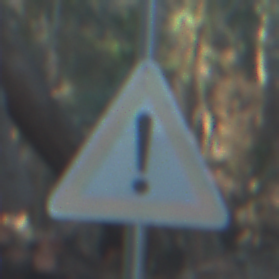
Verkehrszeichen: Gefahrenstelle
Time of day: MorningAfternoon
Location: Outdoor (Nature)
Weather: Clear
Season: NotSpecified
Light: Natural